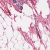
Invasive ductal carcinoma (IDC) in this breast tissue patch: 0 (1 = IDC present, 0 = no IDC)